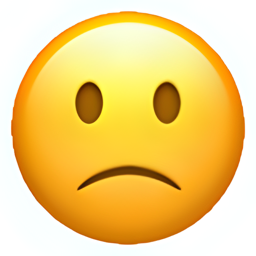
Name: slightly frowning face
Emoji: 🙁
Group: Smileys & Emotion
Sub-group: face-concerned